Field crop: maize
Growth stage: 2
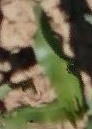
Species: maize